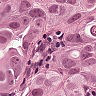
Metastatic tissue present: yes